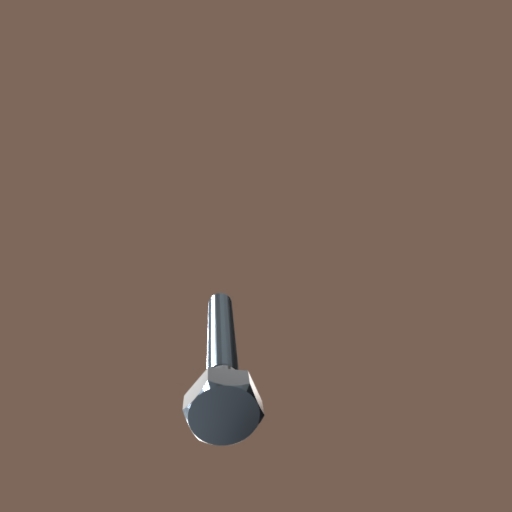
Label: bolt